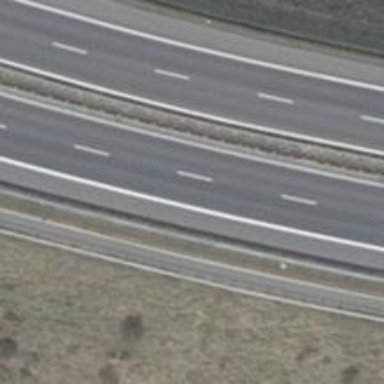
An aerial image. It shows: Asphalt road classified as primary highway which is motorroad.